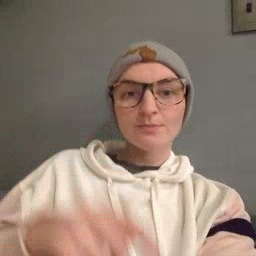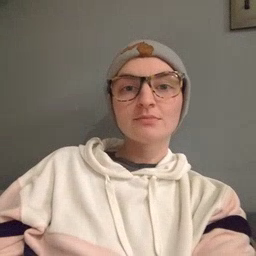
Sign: moon